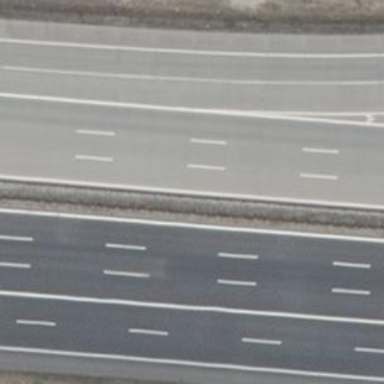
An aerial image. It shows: Asphalt motorway link.